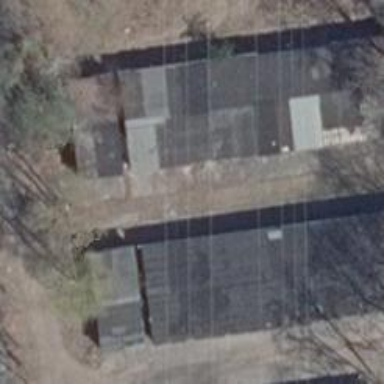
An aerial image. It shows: Group of garages.